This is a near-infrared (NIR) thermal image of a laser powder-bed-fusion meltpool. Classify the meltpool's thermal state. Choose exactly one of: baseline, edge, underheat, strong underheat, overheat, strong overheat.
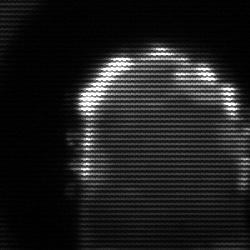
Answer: baseline